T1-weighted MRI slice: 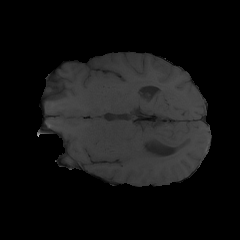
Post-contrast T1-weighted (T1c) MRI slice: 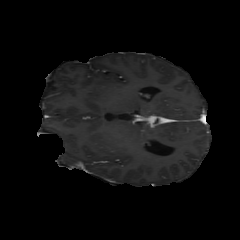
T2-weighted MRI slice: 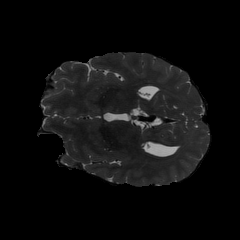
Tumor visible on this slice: no